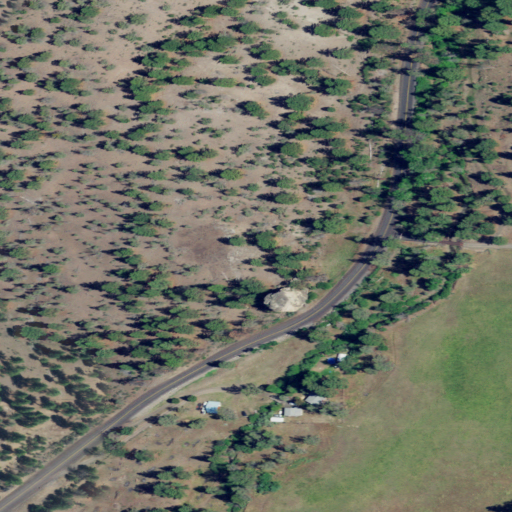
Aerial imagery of mountain in Oregon named Cougar Rock containing shrub, grassland, evergreen forest, and open development